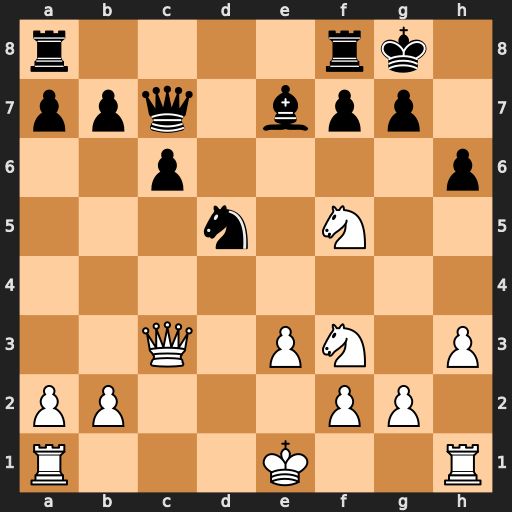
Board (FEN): r4rk1/ppq1bpp1/2p4p/3n1N2/8/2Q1PN1P/PP3PP1/R3K2R
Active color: w
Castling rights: KQ
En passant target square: -
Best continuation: Qxg7#